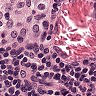
Metastatic tissue present: no